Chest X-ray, PA view. Patient: 73 years old, sex F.
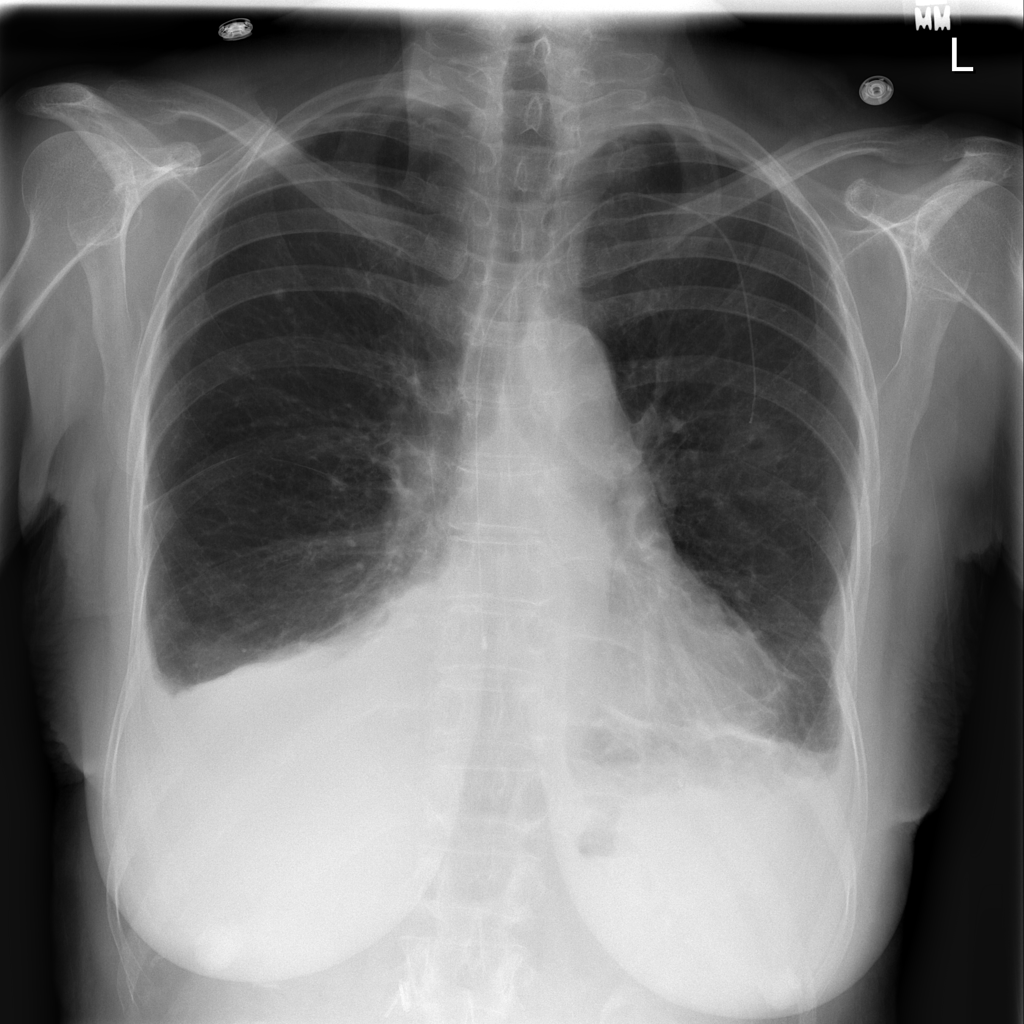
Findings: Effusion, Pleural_Thickening